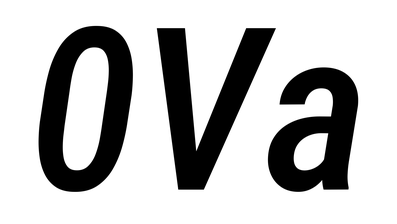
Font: Roboto-Italic_Condensed_Medium_Italic